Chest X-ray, AP view. Patient: 24 years old, sex F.
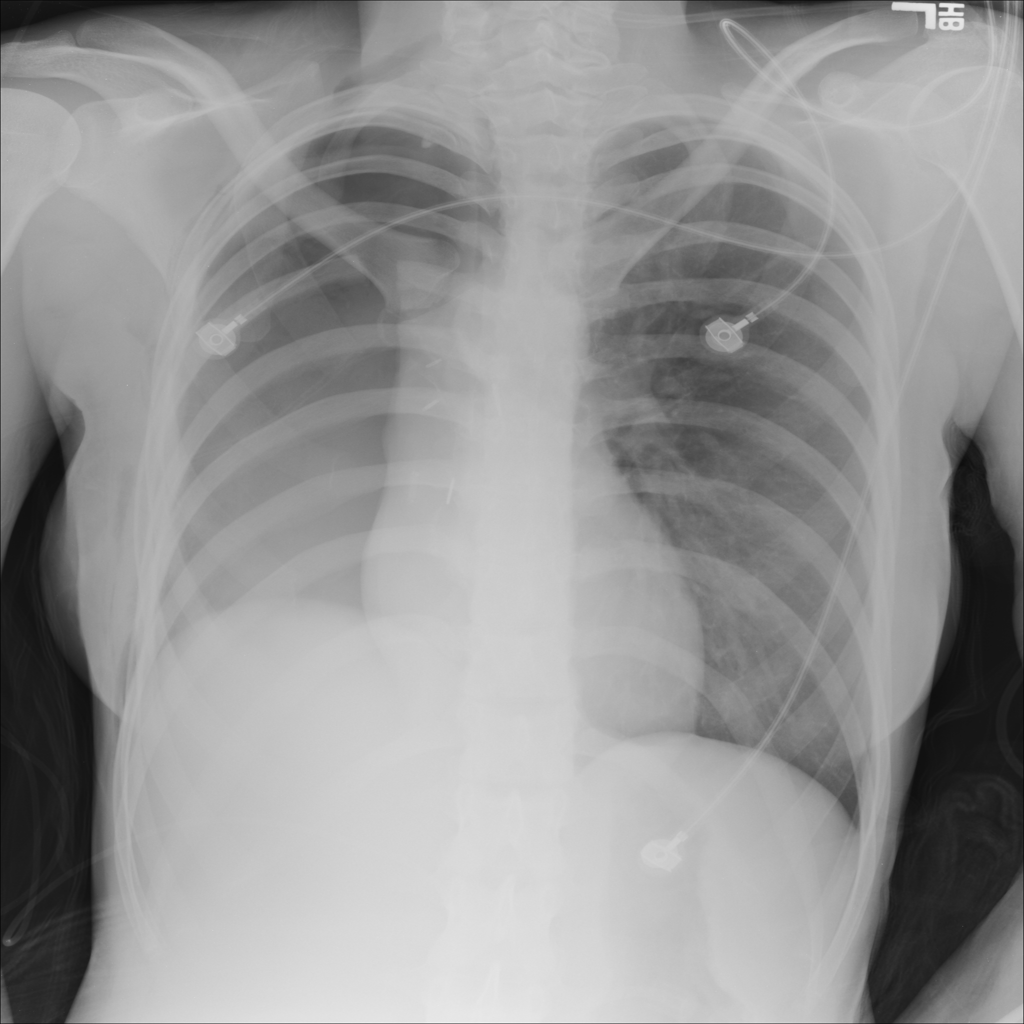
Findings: No Finding